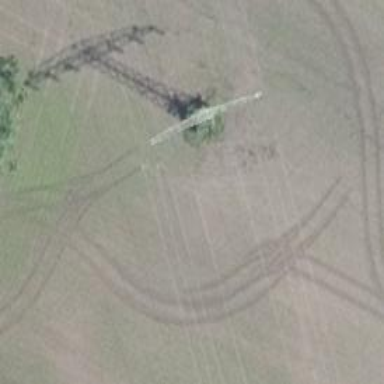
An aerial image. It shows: Power tower.